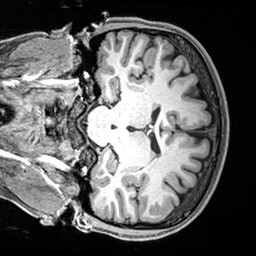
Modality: T1w
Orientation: coronal
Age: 18
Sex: female
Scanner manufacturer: siemens
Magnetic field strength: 3 T
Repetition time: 2.4 s
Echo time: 0.00217 s